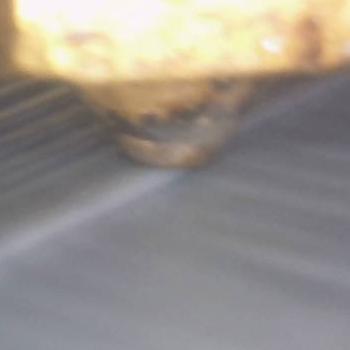
Flow rate: 89%